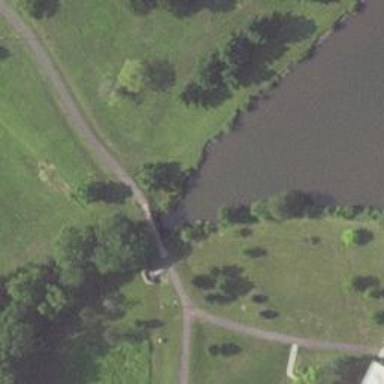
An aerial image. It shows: Bridge for cycleway.